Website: lowes
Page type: receipt
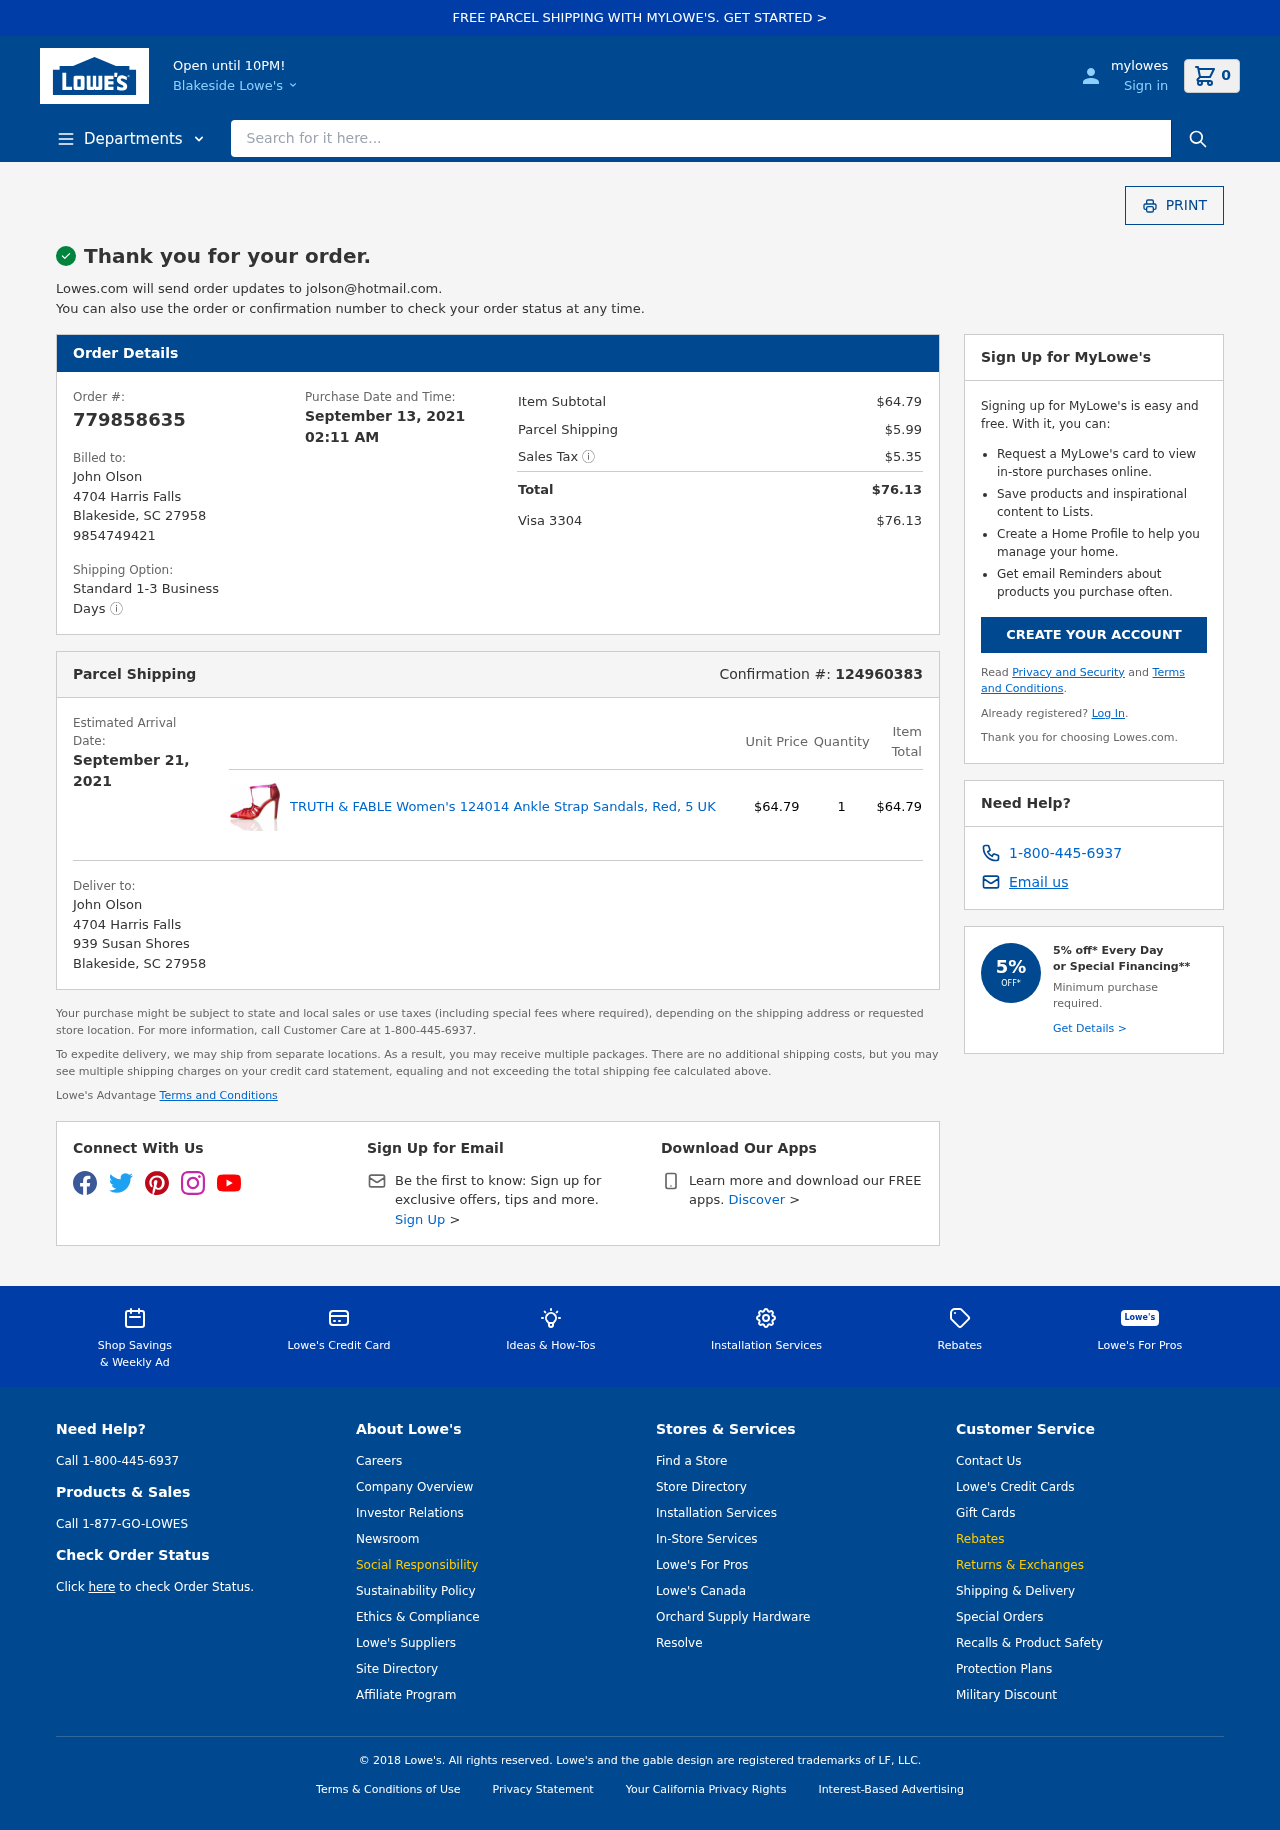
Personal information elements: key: PII_CARD_LAST4
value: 3304
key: PII_CARD_TYPE
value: Visa
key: PII_CITY
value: Blakeside
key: PII_EMAIL
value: jolson@hotmail.com
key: PII_FULLNAME
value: John Olson
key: PII_FULLNAME2
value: John Olson
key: PII_PHONE
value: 9854749421
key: PII_POSTCODE
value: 27958
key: PII_STATE_ABBR
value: SC
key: PII_STREET
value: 4704 Harris Falls
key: PII_STREET2
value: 939 Susan Shores
Product elements: key: PRODUCT1_NAME
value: TRUTH & FABLE Women's 124014 Ankle Strap Sandals, Red, 5 UK
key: PRODUCT1_PRICE
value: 64.79
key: PRODUCT1_QUANTITY
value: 1
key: PRODUCT1_ITEM_TOTAL
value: $64.79
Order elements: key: ORDER_NUM_ITEMS
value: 0
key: ORDER_ID
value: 779858635
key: ORDER_DATE
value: September 13, 2021 02:11 AM
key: ORDER_SUBTOTAL
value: $64.79
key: ORDER_SHIPPING_COST
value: $5.99
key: ORDER_TAX
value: $5.35
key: ORDER_TOTAL
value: $76.13
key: ORDER_TOTAL2
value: $76.13
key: ORDER_CONFIRMATION
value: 124960383
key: ORDER_DELIVERY_DATE
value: September 21, 2021
Search elements: key: HEADER_SEARCH
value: Search for it here...